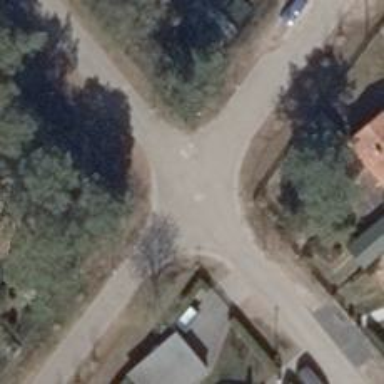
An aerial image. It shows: Residential road.